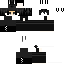
A female skeleton skin with dark skin, wearing brown helmet dressed in a black robe top and black pants, featuring a closed mouth.